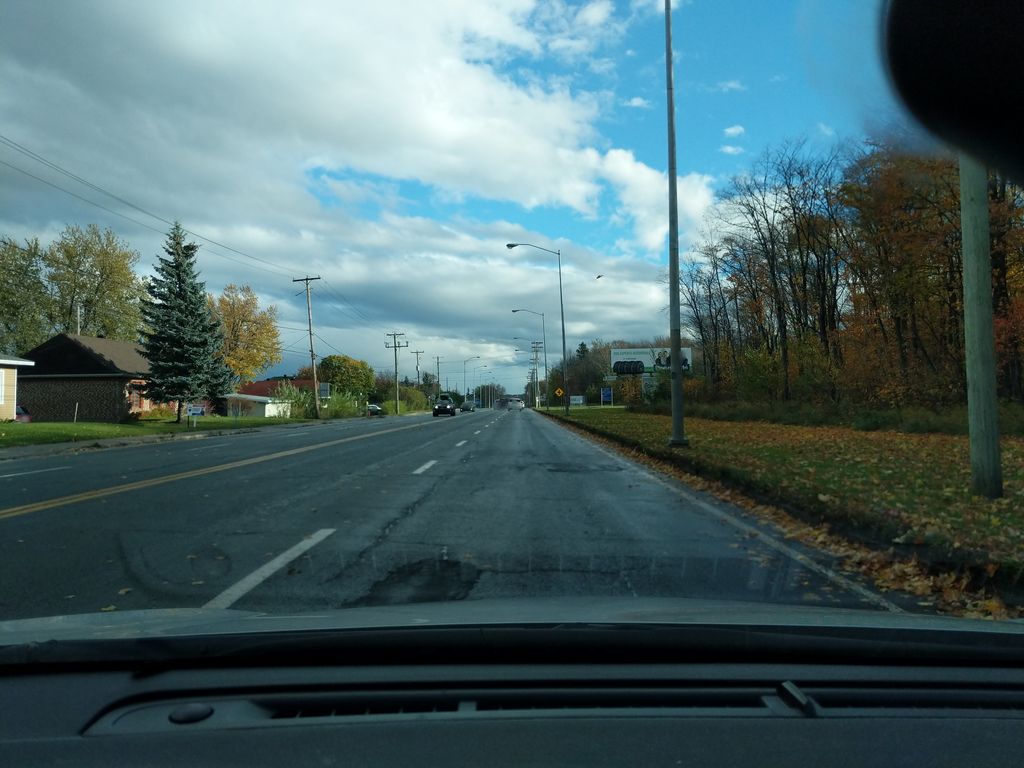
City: quebec_city